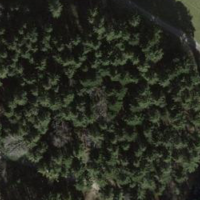
EUNIS habitat code: 43
Species observed at this site:
Geranium robertianum